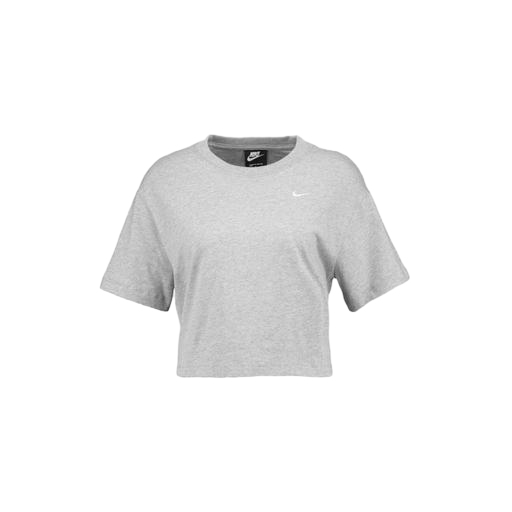
nike shirt, low neck tee light heather, mid t-shirt, white background